Question: this is realtime database where p_price is the product price i want to add to get the total price of the shopping cart

MainActivity.java
'''
public class MainActivity extends AppCompatActivity {
private DatabaseReference mDatabase;
private ListView mProdList;
private ArrayList<String> mProducts = new ArrayList<>();
private TextView textView;
@Override
protected void onCreate(Bundle savedInstanceState) {
super.onCreate(savedInstanceState);
setContentView(R.layout.activity_main);
mDatabase = FirebaseDatabase.getInstance().getReference().child("Product");
mProdList = (ListView) findViewById(R.id.prod_list);
textView = (TextView) findViewById(R.id.textView);
final ArrayAdapter<String> arrayAdapter = new ArrayAdapter<String>(this, android.R.layout.simple_list_item_1, mProducts);
mProdList.setAdapter(arrayAdapter);
mDatabase.addChildEventListener(new ChildEventListener() {
@Override
public void onChildAdded(@NonNull DataSnapshot dataSnapshot, @Nullable String s) {
String value = dataSnapshot.child("p_id").getValue(String.class);
String value1 = dataSnapshot.child("p_name").getValue(String.class);
Integer value2 = dataSnapshot.child("p_price").getValue(Integer.class);
mProducts.add("Product ID:
" + value);
mProducts.add("Product Name:
" + value1);
mProducts.add("Product Price:
" + value2);
arrayAdapter.notifyDataSetChanged();
}
@Override
public void onChildChanged(@NonNull DataSnapshot dataSnapshot, @Nullable String s) {
}
@Override
public void onChildRemoved(@NonNull DataSnapshot dataSnapshot) {
}
@Override
public void onChildMoved(@NonNull DataSnapshot dataSnapshot, @Nullable String s) {
}
@Override
public void onCancelled(@NonNull DatabaseError databaseError) {
}
});
}
}
'''
i want to display the total cart price and do the payment accordingly
i am using default arrayadapter.....if someone knows how to make a custom arrayadapter please help me in the same
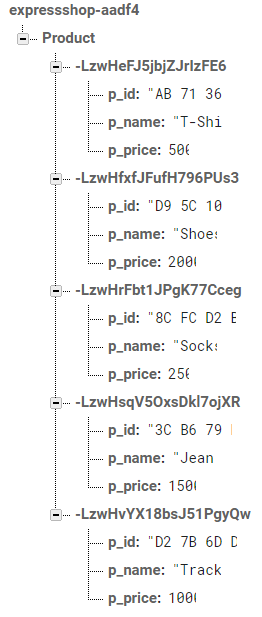
Answer: Firebase already prepared to calculate total. You can try code below.
'''
mDatabase = FirebaseDatabase.getInstance().getReference().child("Product");
//Put this code here, after the mDatabase
mDatabase.addValueEventListener(new ValueEventListener() {
@Override
public void onDataChange(@NonNull DataSnapshot dataSnapshot) {
if (dataSnapshot.exists()) {
int totalPrice = 0;
for (DataSnapshot snapShot : dataSnapshot.getChildren()) {
if (snapShot.exists()) {
int size = snapShot.child("p_price").getValue(Integer.class);
totalPrice += size;
//Display total
textViewTotal.setText(String.valueOf(totalPrice));
}
}
}
@Override
public void onCancelled(@NonNull DatabaseError databaseError) {
}
});
'''
You can refer to this link.
<URL>
You can database for cart something like this.
'''
Cart
-userUid
-cartUid
-productUid
-cartUidValue
-dateCreated
-productUidValue
'''